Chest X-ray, PA view. Patient: 49 years old, sex M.
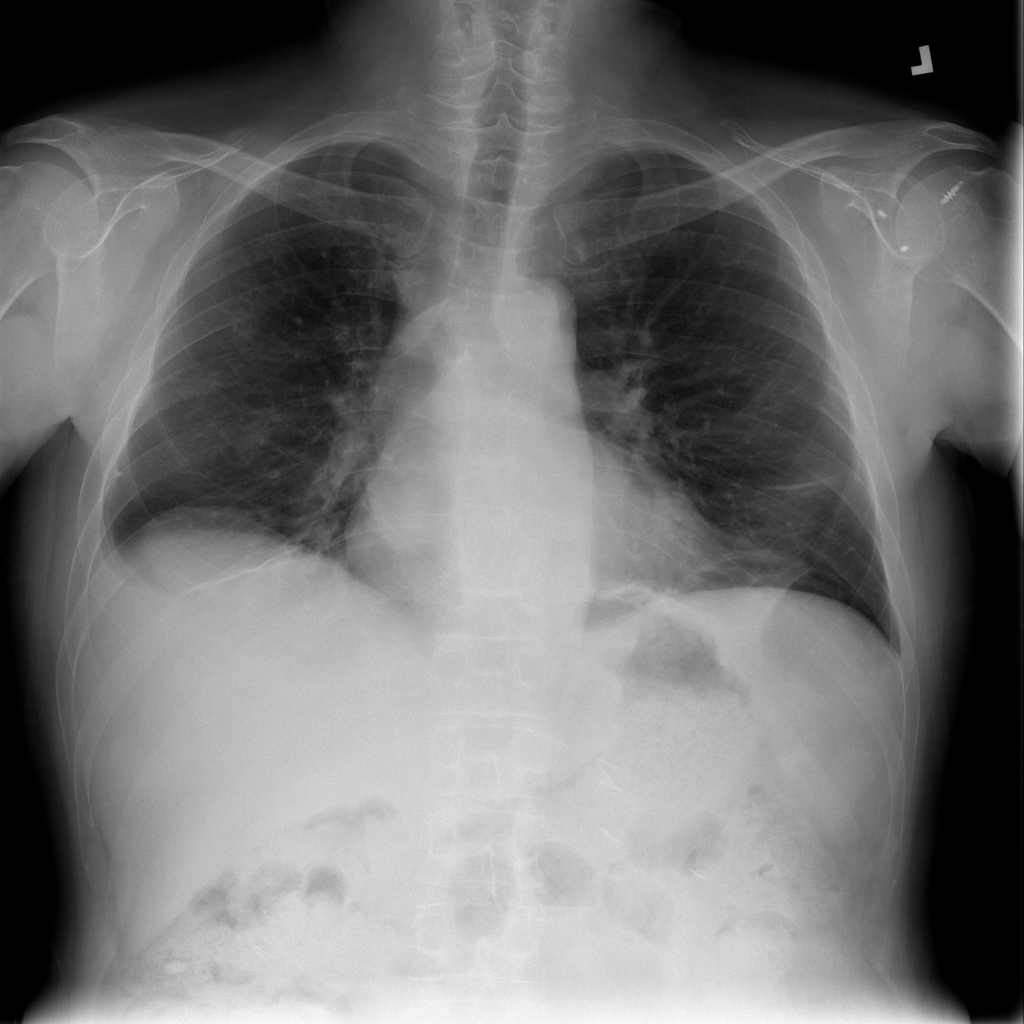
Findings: Nodule